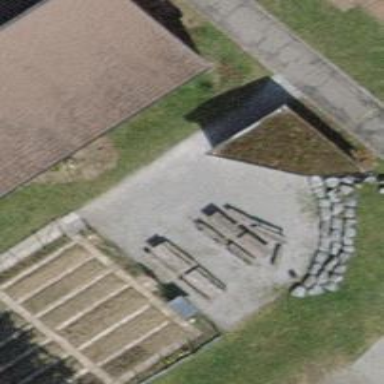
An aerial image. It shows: Picnic table located in leisure land area.